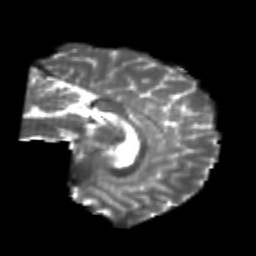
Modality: T2w
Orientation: sagittal
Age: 20
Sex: female
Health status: healthy
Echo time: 0.074 s